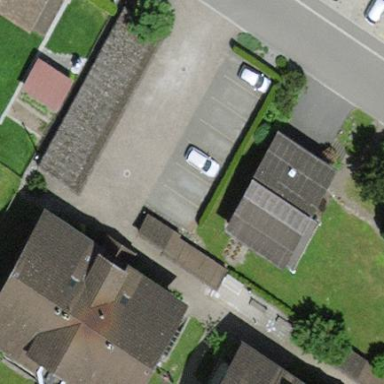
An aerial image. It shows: Parking area.